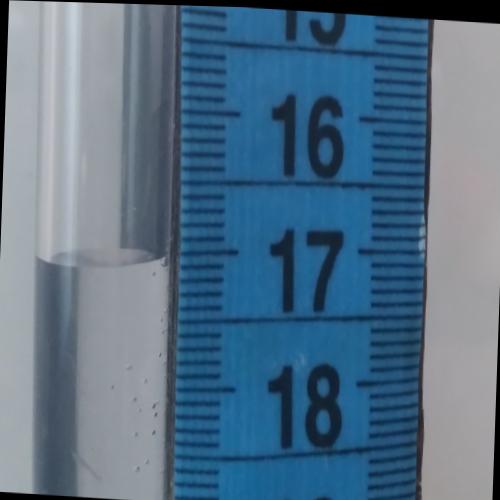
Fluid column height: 17.0 cm